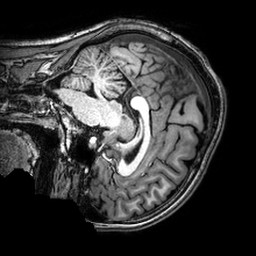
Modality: T1w
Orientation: sagittal
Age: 22
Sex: female